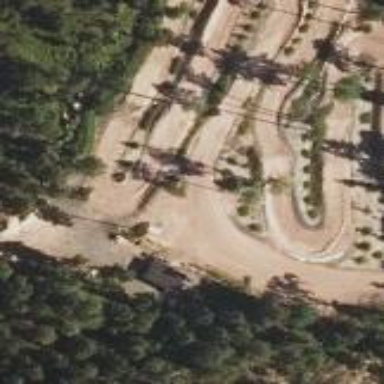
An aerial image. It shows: Dirt raceway for motocross sports.